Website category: sports
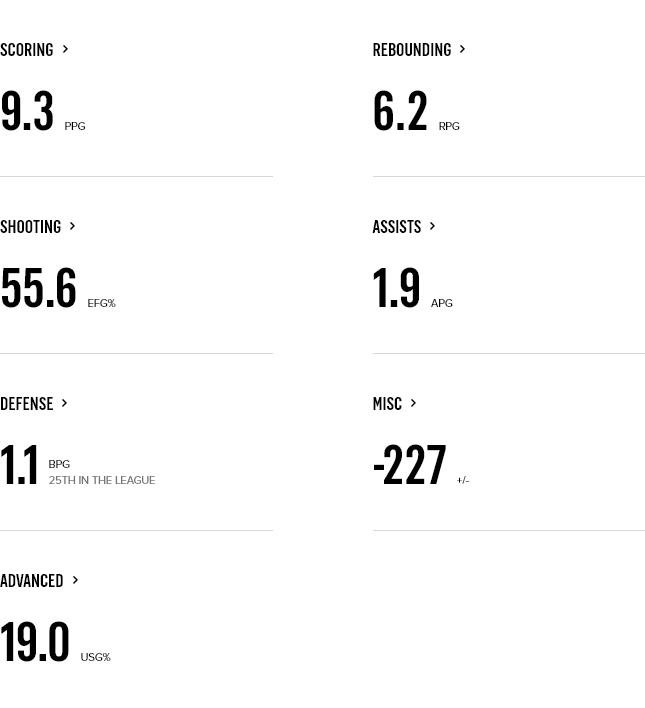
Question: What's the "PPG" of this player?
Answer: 9.3

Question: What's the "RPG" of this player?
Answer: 6.2

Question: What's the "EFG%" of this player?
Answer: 55.6

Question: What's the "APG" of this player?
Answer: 1.9

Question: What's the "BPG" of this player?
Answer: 1.1

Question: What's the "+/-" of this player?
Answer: -227

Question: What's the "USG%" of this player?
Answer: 19.0

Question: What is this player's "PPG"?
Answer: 9.3

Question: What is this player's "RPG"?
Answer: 6.2

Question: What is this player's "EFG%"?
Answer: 55.6

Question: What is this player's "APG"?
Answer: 1.9

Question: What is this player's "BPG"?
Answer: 1.1

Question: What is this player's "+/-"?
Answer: -227

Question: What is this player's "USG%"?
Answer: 19.0

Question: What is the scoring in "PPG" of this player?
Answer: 9.3

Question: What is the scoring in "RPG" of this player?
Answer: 6.2

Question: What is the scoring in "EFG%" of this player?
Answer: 55.6

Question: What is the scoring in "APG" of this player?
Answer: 1.9

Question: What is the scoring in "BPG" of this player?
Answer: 1.1

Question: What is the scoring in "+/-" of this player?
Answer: -227

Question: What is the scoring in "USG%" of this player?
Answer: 19.0

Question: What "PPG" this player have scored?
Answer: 9.3

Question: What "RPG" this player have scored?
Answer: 6.2

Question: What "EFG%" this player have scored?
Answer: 55.6

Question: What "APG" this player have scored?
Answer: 1.9

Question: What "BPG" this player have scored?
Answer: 1.1

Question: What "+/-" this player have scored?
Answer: -227

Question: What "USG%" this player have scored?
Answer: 19.0

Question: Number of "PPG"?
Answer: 9.3

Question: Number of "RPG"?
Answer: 6.2

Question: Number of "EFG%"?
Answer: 55.6

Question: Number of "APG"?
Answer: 1.9

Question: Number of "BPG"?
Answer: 1.1

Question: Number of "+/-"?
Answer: -227

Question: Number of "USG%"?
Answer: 19.0

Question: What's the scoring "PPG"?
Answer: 9.3

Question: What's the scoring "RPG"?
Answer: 6.2

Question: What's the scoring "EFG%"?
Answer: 55.6

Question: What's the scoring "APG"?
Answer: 1.9

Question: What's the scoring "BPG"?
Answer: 1.1

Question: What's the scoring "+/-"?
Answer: -227

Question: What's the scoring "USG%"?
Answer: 19.0